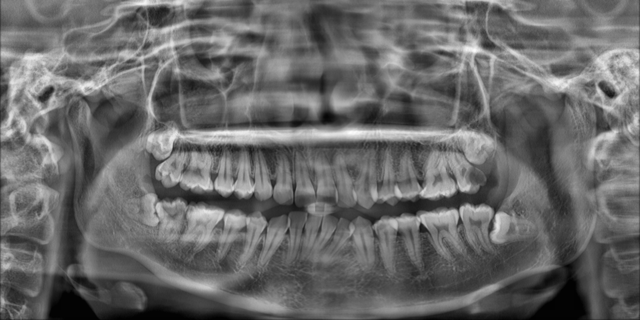
adult